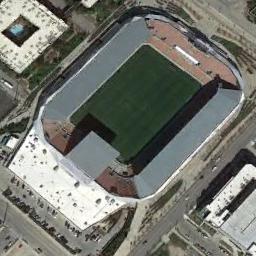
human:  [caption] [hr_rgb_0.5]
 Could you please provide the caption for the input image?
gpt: This oval stadium has dense residential areas on three sides .

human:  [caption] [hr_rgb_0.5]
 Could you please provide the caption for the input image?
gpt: The stadium is next to some buildings and roads .

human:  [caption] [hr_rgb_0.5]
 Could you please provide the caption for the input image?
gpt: There are many cars on the road near the stadium .

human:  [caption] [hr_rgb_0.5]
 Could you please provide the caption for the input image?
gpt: Square stadium next to the building and parking lot .

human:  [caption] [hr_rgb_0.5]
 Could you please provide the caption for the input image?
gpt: There are some buildings near the stadium .